Field crop: tomato
Growth stage: 1
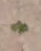
Species: solanum